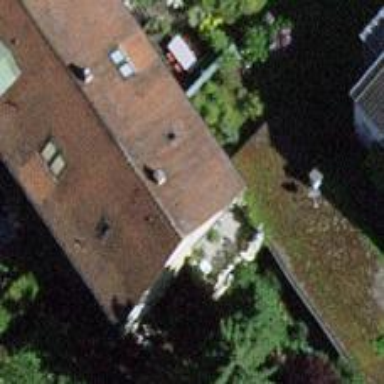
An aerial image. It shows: Terrace building.